Question: Im trying to read a plist that contains an Array of Ints .
This is my first time using them , and i can read them in fine , but the plist doesn't update when i write to it.
here's my code for the reading and writing..
'''
class FavouritesManager {
var myArray:NSMutableArray = [0]
func loadDataPlist(){
let paths = NSSearchPathForDirectoriesInDomains(.DocumentDirectory, .UserDomainMask, true) as NSArray
let documentsDirectory = paths.objectAtIndex(0)as NSString
let path = documentsDirectory.stringByAppendingPathComponent("FavouriteIndex.plist")
let fileManager = NSFileManager.defaultManager()
if(!fileManager.fileExistsAtPath(path))
{
let bundle = NSBundle.mainBundle().pathForResource("FavouriteIndex", ofType: "plist")
fileManager.copyItemAtPath(bundle!, toPath: path, error:nil)
}
myArray = NSMutableArray(contentsOfFile: path)!
println(myArray)
}
func writeToPlist(indexValue:Int) {
if let path = NSBundle.mainBundle().pathForResource("FavouriteIndex", ofType: "plist"){
myArray.addObject(indexValue)
myArray.addObject(indexValue+5)
myArray.addObject(indexValue+10)
myArray.addObject(indexValue+15)
myArray.writeToFile(path, atomically: true)
}
}
'''
The purpose of this code is to store the index of the tableViewCell that has been favourited so that I can display that row in my favourite tableViewControllwe
BTW - my plist looks like this...

Thanks !
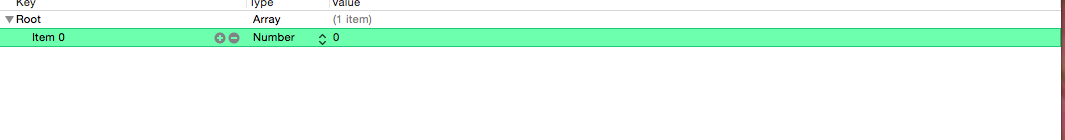
Answer: Your problem is that you are loading the plist into your documents directory in 'loadDataPlist()', but you are still pulling the plist from it's original location in your 'writeToPlist(indexValue:)' function. So you are trying to write to a plist at a readonly location. Change your write function to this:
'''
func writeToPlist(indexValue:Int) {
var paths = NSSearchPathForDirectoriesInDomains(.DocumentDirectory, .UserDomainMask, true)[0] as String
var path = paths.stringByAppendingPathComponent("MyPlist.plist")
if var plistArray = NSMutableArray(contentsOfFile: path) {
plistArray.addObject(indexValue)
plistArray.addObject(indexValue+5)
plistArray.addObject(indexValue+10)
plistArray.addObject(indexValue+15)
plistArray.writeToFile(path, atomically: false)
}
}
'''
Note that instead of adding the values to 'myArray' I'm only writing to the plist. You'll have to decide if you want to maintain the two arrays (the local variable 'myArray' and the array in the plist) depending on what you're using this for. Either way, this should fix your problem.